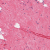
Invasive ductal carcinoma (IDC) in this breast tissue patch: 0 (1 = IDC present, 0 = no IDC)